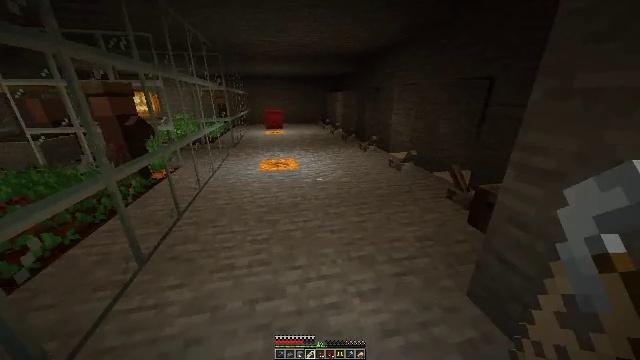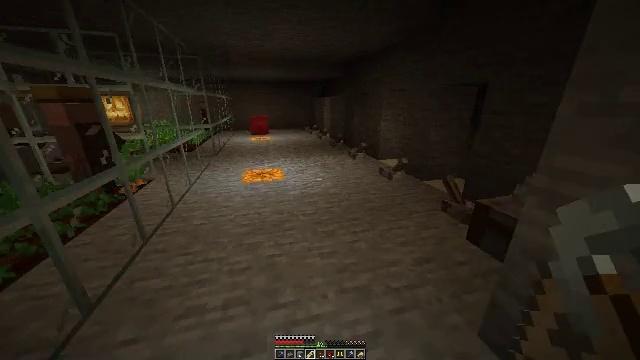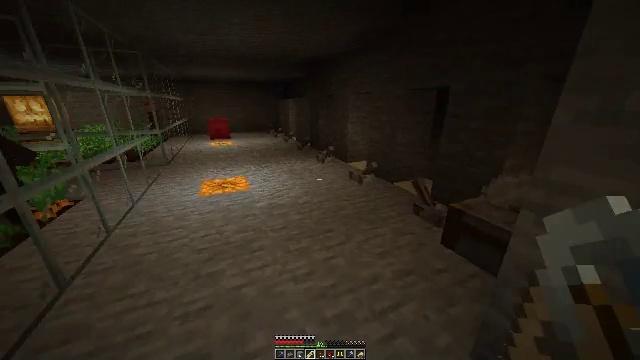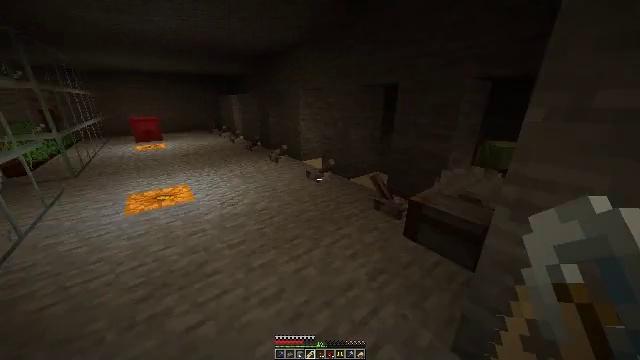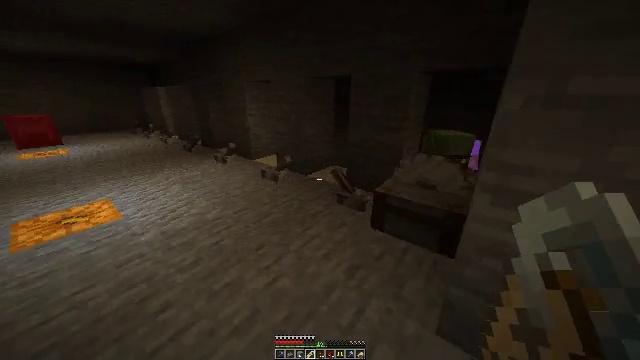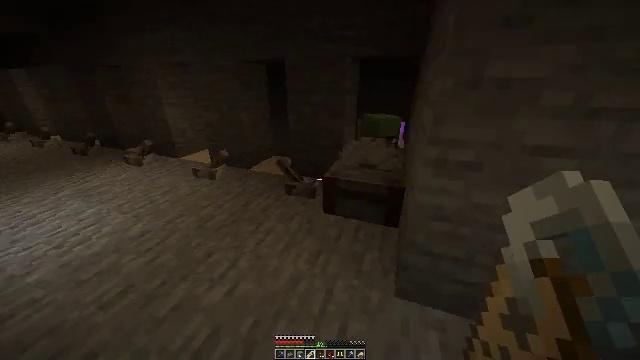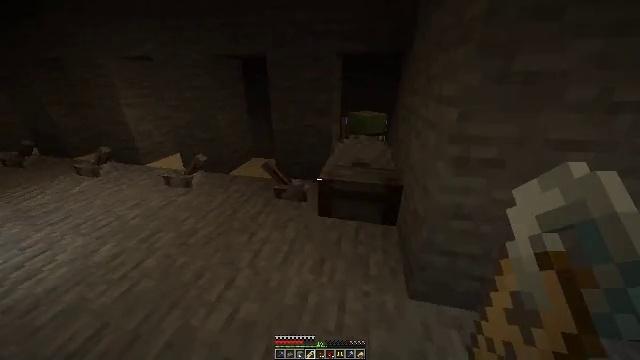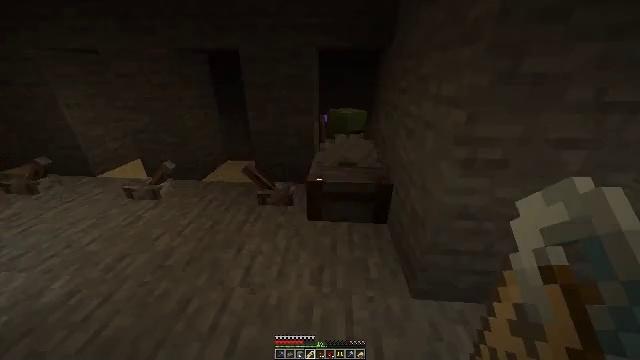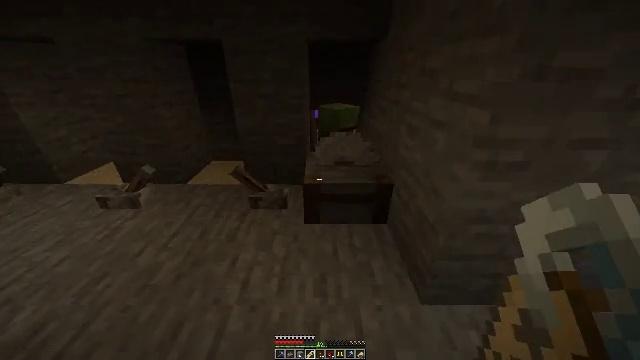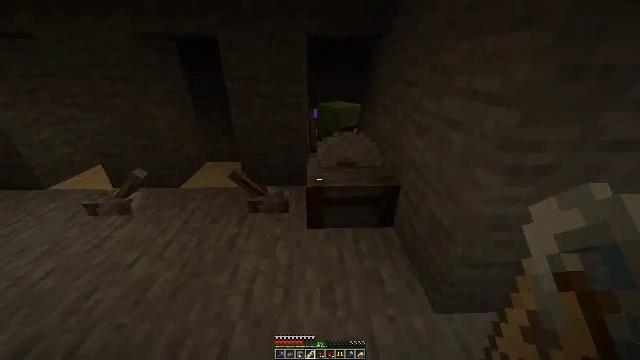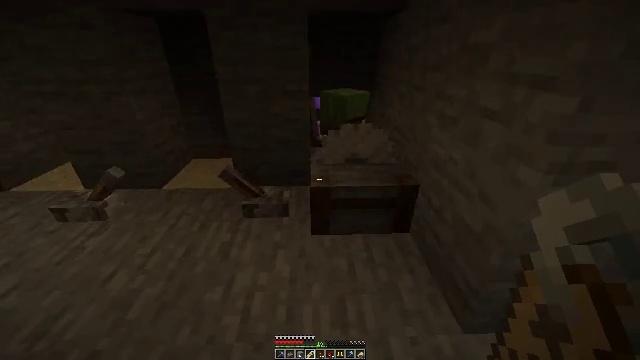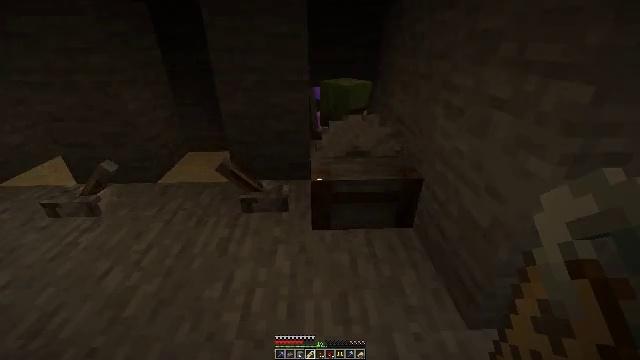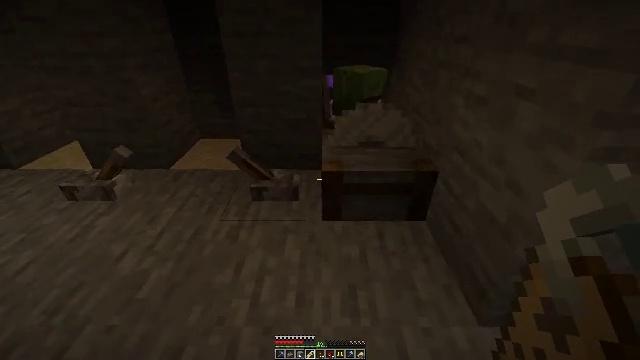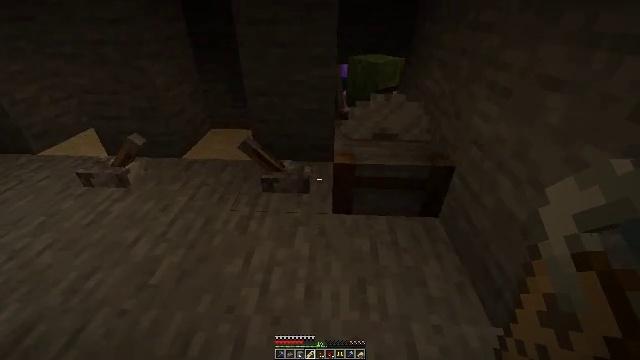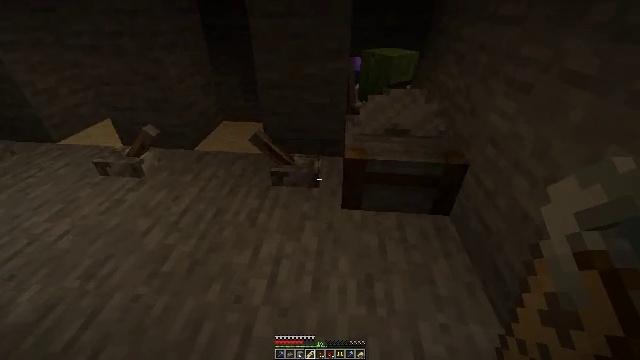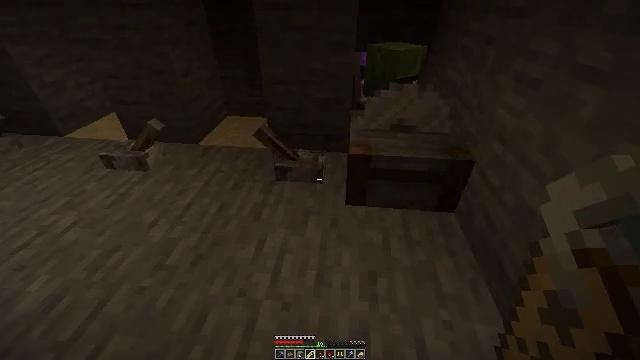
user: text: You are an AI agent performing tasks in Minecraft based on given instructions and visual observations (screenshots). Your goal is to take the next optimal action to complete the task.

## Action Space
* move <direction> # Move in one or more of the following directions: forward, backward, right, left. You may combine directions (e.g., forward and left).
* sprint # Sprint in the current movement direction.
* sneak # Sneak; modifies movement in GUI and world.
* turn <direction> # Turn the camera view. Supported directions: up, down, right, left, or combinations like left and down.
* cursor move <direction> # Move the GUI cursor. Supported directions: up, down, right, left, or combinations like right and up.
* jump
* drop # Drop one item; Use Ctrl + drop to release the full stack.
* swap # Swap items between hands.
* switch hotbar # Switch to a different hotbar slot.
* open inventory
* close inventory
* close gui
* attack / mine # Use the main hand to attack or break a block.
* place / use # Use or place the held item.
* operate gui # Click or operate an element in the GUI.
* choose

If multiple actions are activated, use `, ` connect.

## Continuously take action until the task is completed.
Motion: motion action
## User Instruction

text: Mine the brown mushroom from the ground.
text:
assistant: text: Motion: move forward, turn right and up
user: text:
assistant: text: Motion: move forward and move left, turn right
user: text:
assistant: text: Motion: move forward and move left, turn right
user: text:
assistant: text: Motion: move forward and move left, turn right and down
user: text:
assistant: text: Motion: move forward and move left, turn right and down
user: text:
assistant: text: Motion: move forward and move left, turn right
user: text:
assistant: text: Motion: move forward, turn right and down
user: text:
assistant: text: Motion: turn right and down
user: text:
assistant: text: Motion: turn right
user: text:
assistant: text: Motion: no_op
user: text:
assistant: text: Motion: turn down
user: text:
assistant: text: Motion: turn left and down
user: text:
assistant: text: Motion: turn left and down
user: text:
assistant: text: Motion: turn left and down
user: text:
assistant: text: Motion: turn left
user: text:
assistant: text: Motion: no_op
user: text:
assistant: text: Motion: turn left
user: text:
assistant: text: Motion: no_op
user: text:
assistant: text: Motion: no_op
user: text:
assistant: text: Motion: no_op
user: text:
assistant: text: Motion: no_op
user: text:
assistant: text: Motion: use / place
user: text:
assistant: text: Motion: use / place
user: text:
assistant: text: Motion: use / place
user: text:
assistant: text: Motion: no_op
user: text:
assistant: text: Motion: no_op
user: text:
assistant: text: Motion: turn right
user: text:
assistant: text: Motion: turn right and up
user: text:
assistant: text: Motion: turn right and up
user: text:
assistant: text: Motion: turn right and up